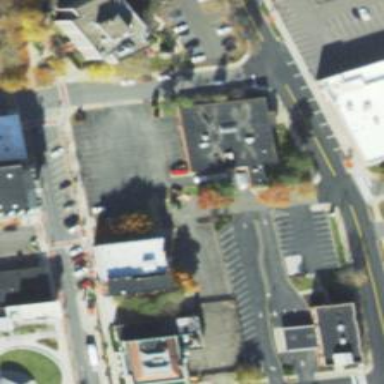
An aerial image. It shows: Retail area.